Question: i'm having problems trying to add 2 buttons into my listview, i'm uploading a picture with what i have and what i want

So, i just want to add those 2 buttons there, but i've been trying to do it using custom adapters but i still can't do it, if anyone could help me i would really appreciate it.
My files so far:
activity_vendor_main.xml
'''
<?xml version="1.0" encoding="utf-8"?>
<LinearLayout xmlns:android="http://schemas.android.com/apk/res/android"
xmlns:app="http://schemas.android.com/apk/res-auto"
xmlns:tools="http://schemas.android.com/tools"
android:id="@+id/activity_vendedor_main"
android:orientation="vertical"
android:layout_width="match_parent"
android:background="@color/colorPrimary"
android:layout_height="match_parent"
android:weightSum="1">
<ImageView
android:src="@drawable/logo"
android:layout_width="209dp"
android:layout_height="106dp"
android:layout_marginBottom="20dp"
android:layout_gravity="center_horizontal" />
/>
<ImageView
android:src="@drawable/orderid1"
android:layout_width="134dp"
android:layout_height="34dp"
android:layout_gravity="center_horizontal"
/>
<SearchView
android:layout_width="match_parent"
android:layout_height="30dp"
android:id="@+id/seacrhBar"
android:textColor="@color/colorVendor"
android:layout_marginTop="25dp"
android:background="@drawable/vendor_bars_background"/>
<android.support.v7.widget.AppCompatButton
android:text="AGREGAR ORDEN"
android:layout_width="wrap_content"
android:layout_height="wrap_content"
android:layout_gravity="center_horizontal"
android:layout_marginTop="5dp"
android:layout_marginBottom="8dp"
android:textStyle="bold"
android:textColor="@color/colorVendor"
android:background="@drawable/single_button"
android:id="@+id/add_order1"
android:onClick="EVENTO" />
<ListView
android:layout_width="wrap_content"
android:layout_height="190dp"
android:id="@+id/tablaPedidos"
android:choiceMode="singleChoice"
android:layout_above="@+id/editText2"
android:background="@drawable/vendor_bars_background"
android:layout_weight="0.13" />
<android.support.v7.widget.AppCompatButton
android:text="CERRAR SESION"
android:layout_width="120sp"
android:layout_height="wrap_content"
android:layout_gravity="center_horizontal"
android:layout_marginTop="10dp"
android:layout_marginBottom="135dp"
android:textStyle="bold"
android:textColor="@color/colorVendor"
android:background="@drawable/button_login_form"
android:id="@+id/signOut2_order_form"
android:onClick="logout" />
</LinearLayout>
'''
MainActivity.java
'''
public class LoginActivity extends AppCompatActivity {
GlobalClass appContext;
@BindView(R.id.input_username)
EditText _usernameText;
@BindView(R.id.input_password)
EditText _passwordText;
@BindView(R.id.btn_login)
Button _loginButton;
ProgressDialog progressDialog;
//Invocacion de servicio para acceso al API
UsersHandler client = ServiceGenerator.createService(UsersHandler.class);
@Override
public void onCreate(Bundle savedInstanceState) {
super.onCreate(savedInstanceState);
setContentView(R.layout.activity_login);
if (android.os.Build.VERSION.SDK_INT > 9) {
StrictMode.ThreadPolicy policy = new StrictMode.ThreadPolicy.Builder().permitAll().build();
StrictMode.setThreadPolicy(policy);
}
ButterKnife.bind(this);
appContext = (GlobalClass)getApplicationContext();
_loginButton.setOnClickListener(new View.OnClickListener() {
@Override
public void onClick(View v) {
login();
}
});
}
@Override
public boolean onCreateOptionsMenu(Menu menu) {
MenuInflater inflater = getMenuInflater();
inflater.inflate(R.menu.menu_main, menu);
return super.onCreateOptionsMenu(menu);
}
@Override
public void onBackPressed() {
moveTaskToBack(false);
}
public void onLoginSuccess() {
_loginButton.setEnabled(true);
finish();
}
public void onLoginFailed(String message) {
Toast.makeText(getBaseContext(), message, Toast.LENGTH_LONG).show();
_loginButton.setEnabled(true);
}
public void login() {
if (!validate()) {
// onLoginFailed("Login failed");
return;
}
_loginButton.setEnabled(false);
progressDialog = new ProgressDialog(LoginActivity.this,R.style.AppTheme_Dark_Dialog);
progressDialog.setIndeterminate(true);
progressDialog.setMessage("Autenticando...");
progressDialog.show();
new android.os.Handler().postDelayed(
new Runnable() {
public void run() {
onLoginSuccess();
//progressDialog.dismiss();
}
}, 3000);
progressDialog.dismiss();
String userType = appContext.getSessionUserType();
loadUserView(userType);
}
public boolean validate() {
boolean valid = true;
String username = _usernameText.getText().toString().trim();
String password = _passwordText.getText().toString();
//if (email.isEmpty() || !android.util.Patterns.EMAIL_ADDRESS.matcher(username).matches()) {
if (username.isEmpty()) {
_usernameText.setError("Ingrese un usuario valido.");
valid = false;
} else {
_usernameText.setError(null);
}
if (password.isEmpty() || password.length() < 4) {
_passwordText.setError("No menos de 4 caracteres alfanumericos");
valid = false;
} else {
_passwordText.setError(null);
}
if (valid) {
valid = validateApi(1, username, password);
}
return valid;
}
public boolean validateApi(int i, String username, String password) {
appContext.setSessionToken("1");
appContext.setSessionUserType(Constants.COURIER);
if (username.equals("v"))
appContext.setSessionUserType(Constants.VENDOR);
appContext.setSessionUsername("tester");
appContext.setSessionCompany("test");
appContext.saveSessionAttributes();
return true;
}
public boolean validateApi(String username, String password) {
boolean valid = false;
//Creacion de request
UserLoginRequest requestObj = new UserLoginRequest(username, password);
//Declaracion de request
Call<ResponseBody> call = client.userLogin(requestObj);
JSONObject json = null;
try {
ResponseBody responseBody = call.execute().body();
json = UtilsController.getJsonResponse(responseBody);
boolean success = UtilsController.isJsonValid(json);
String error = UtilsController.extractMessage(json);
if (success) {
User response = (User) UtilsController.extractDataJson(json, User.class);
appContext.setSessionToken(response.getToken());
appContext.setSessionUserType(response.getUserType());
appContext.setSessionUsername(response.getUsername());
appContext.setSessionCompany(response.getCompanyName());
appContext.saveSessionAttributes();
valid = true;
} else {
onLoginFailed(error);
return false;
}
} catch (IOException e) {
//Error en lectura de respuesta de servidor
onLoginFailed("Error interno. Intente mas tarde");
} catch (JSONException e) {
//Error en campos de respuesta
onLoginFailed("Error interno. Intente mas tarde");
} catch (Exception e) {
//Error general
if (json == null) {
onLoginFailed("Error interno. Intente mas tarde");
}
onLoginFailed("Login failed");
}
return valid;
}
public void loadUserView(String userType) {
if (userType != null && Constants.VENDOR.equals(userType)) {
Intent userView = new Intent(this, VendorMain.class);
startActivity(userView);
} else if (Constants.COURIER.equals(userType)) {
Intent userView = new Intent(this, CourierMain.class);
startActivity(userView);
}
}
}
'''
row_item.xml (Picture Below)
'''
<RelativeLayout xmlns:android="http://schemas.android.com/apk/res/android"
android:layout_width="match_parent"
android:layout_height="wrap_content"
android:orientation="vertical"
android:padding="10dp">
<LinearLayout
android:layout_width="wrap_content"
android:layout_height="wrap_content"
android:layout_centerInParent="true">
</LinearLayout>
<Button
android:text="EDITAR"
android:layout_width="wrap_content"
android:layout_height="wrap_content"
android:layout_alignParentRight="true"
android:layout_alignParentEnd="true"
android:id="@+id/cancel_btn" />
<Button
android:text="Cancelar"
android:layout_width="wrap_content"
android:layout_height="wrap_content"
android:id="@+id/edit_btn"
android:layout_alignParentTop="true"
android:layout_toLeftOf="@+id/cancel_btn"
android:layout_toStartOf="@+id/cancel_btn"
android:layout_marginRight="7dp"
android:layout_marginEnd="7dp" />
<TextView
android:id="@+id/orden_title_text"
android:textStyle="bold"
android:layout_width="wrap_content"
android:layout_height="wrap_content"
android:text="ORDEN #"
android:textAppearance="?android:attr/textAppearanceSmall"
android:textColor="@android:color/black"
android:layout_alignBaseline="@+id/edit_btn"
android:layout_alignBottom="@+id/edit_btn"
android:layout_alignParentLeft="true"
android:layout_alignParentStart="true" />
<TextView
android:id="@+id/textbox1"
android:layout_width="50dp"
android:layout_height="wrap_content"
android:layout_marginLeft="7dp"
android:text=" "
android:textAppearance="?android:attr/textAppearanceSmall"
android:textColor="@android:color/black"
android:layout_alignBaseline="@+id/orden_title_text"
android:layout_alignBottom="@+id/orden_title_text"
android:layout_toRightOf="@+id/orden_title_text"
android:layout_marginStart="7dp" />
</RelativeLayout>
'''
<URL>
If another files is needed in order to help me, let me know and i'll upload it.
Thanks you so much guys.
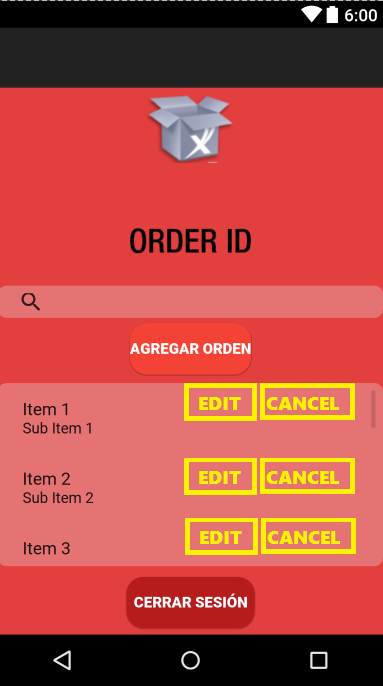
Answer: create a class like
'''
public class TestAdapter extends BaseAdapter {
Context context;
public TestAdapter(Context context)
{
this.context=context;
}
//count of number of items in listview may be depending on the array ua passing....here i am keeping 5 it may be according to you!
int count=5;
@Override
public int getCount() {
return 5;
}
@Override
public Object getItem(int position) {
return null;
}
@Override
public long getItemId(int position) {
return 0;
}
@Override
public View getView(int position, View convertView, ViewGroup parent) {
convertView= LayoutInflater.from(context).inflate(R.layout.row_item,parent,false);
TextView ordentitle=(TextView)convertView.findViewById(R.id.orden_title_text);
TextView textbox1=(TextView)convertView.findViewById(R.id.textbox1);
ordentitle.setText("Whatever yout text is");
textbox1.setText("whatever your text is");
Button editar=(Button)convertView.findViewById(R.id.edit_btn);
Button cancel=(Button)convertView.findViewById(R.id.cancel_btn);
editar.setOnClickListener(new View.OnClickListener() {
@Override
public void onClick(View v) {
//funtionality of edit button
}
});
cancel.setOnClickListener(new View.OnClickListener() {
@Override
public void onClick(View v) {
//functionality of cancel button
}
});
return convertView;
}
}
'''
and then set this adapter to your listview in activity or fragment like this:
'''
TestAdapter testAdapter=new TestAdapter(YourActivity.this)
yourlistview.setAdapter(testAdapter);
'''
one more pointer :